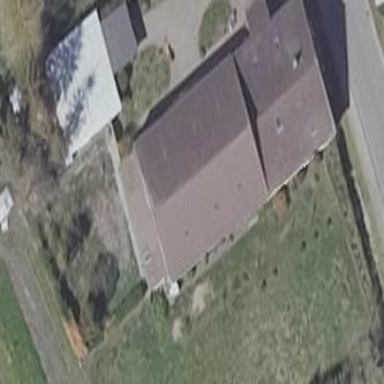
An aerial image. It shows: Gabled building with roof oriented along its structure.